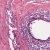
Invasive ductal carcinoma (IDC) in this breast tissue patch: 0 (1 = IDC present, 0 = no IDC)